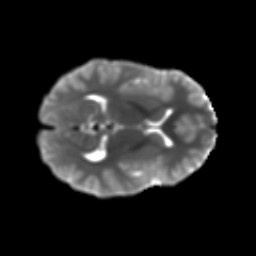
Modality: T2w
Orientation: axial
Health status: ill
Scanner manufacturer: ge
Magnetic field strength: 3 T
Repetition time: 6.752 s
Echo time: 0.079 s